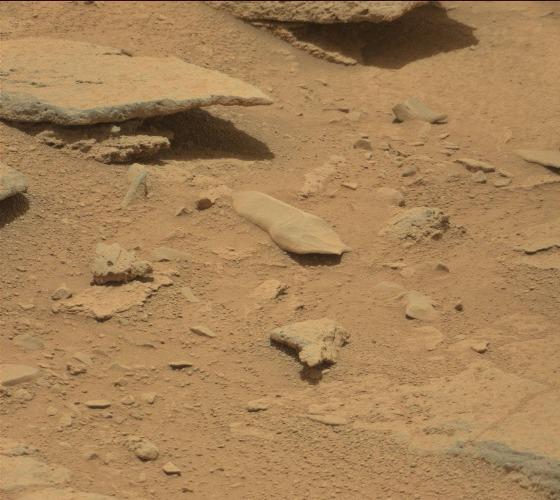
Terrain classes present: Bedrock, Gravel / Sand / Soil, Rock, Shadow